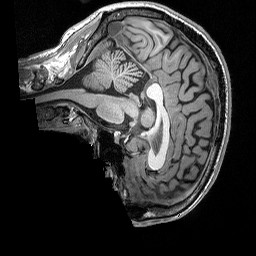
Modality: T1w
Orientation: sagittal
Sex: male